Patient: sex M, age 61
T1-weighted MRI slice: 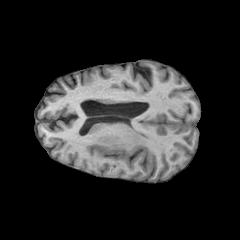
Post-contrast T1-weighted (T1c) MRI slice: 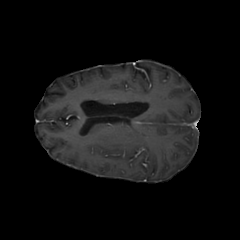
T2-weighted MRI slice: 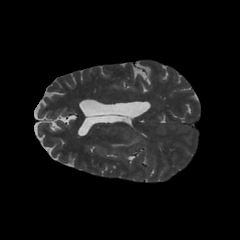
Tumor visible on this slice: yes
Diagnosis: Glioblastoma, IDH-wildtype
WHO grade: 4